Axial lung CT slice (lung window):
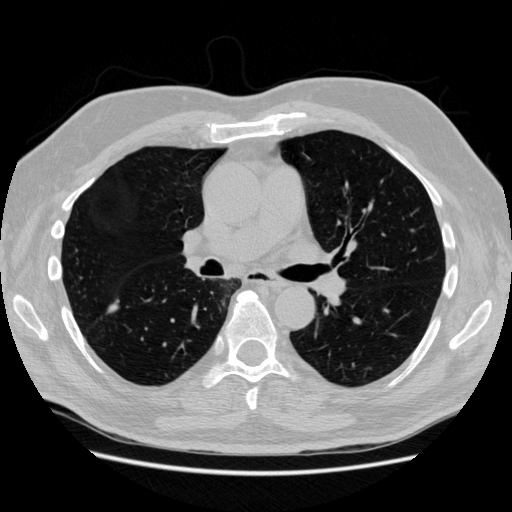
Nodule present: yes
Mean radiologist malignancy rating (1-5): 3.75